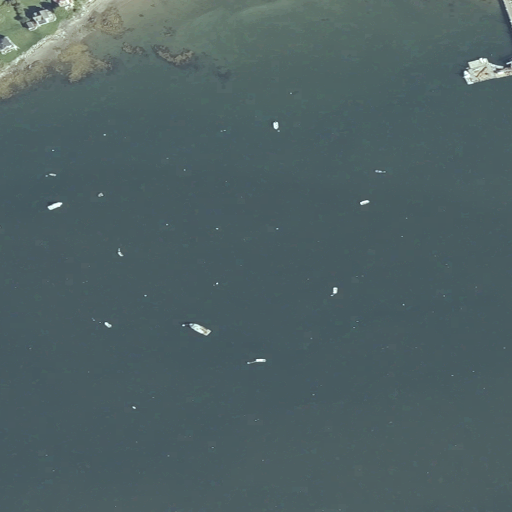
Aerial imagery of bar in Maine named Cummings Ledge containing open water, medium intensity development, low intensity development, herbaceous wetlands, open development, and barren land